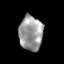
Tissue: skin
Cell type: Epithelial cells
Senescence score: 0.2661
Nuclear area (px): 809
Mean DAPI intensity: 154.048